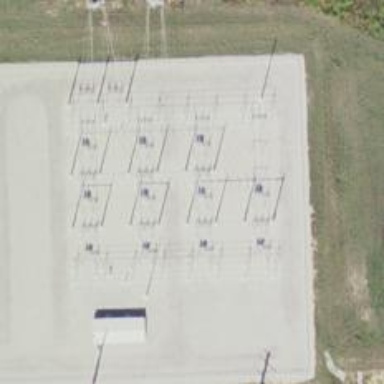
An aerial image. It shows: Switch used for power control.